Question: I'm using a UIAlertView with an Activity indicator inside of it, but the indicator is not positioned correctly. I'm sure that i'm missing something very small, but it would be great if any one can help me. Below are my code and corresponding code snippet
'''
var progressAlert: UIAlertView = UIAlertView(title: "Downloading", message: "Patients information...", delegate: nil, cancelButtonTitle: nil);
var loadingIndicator: UIActivityIndicatorView = UIActivityIndicatorView()
loadingIndicator.center = CGPointMake(progressAlert.bounds.size.width/2, progressAlert.bounds.size.height - 150)
loadingIndicator.hidesWhenStopped = true
loadingIndicator.activityIndicatorViewStyle = UIActivityIndicatorViewStyle.Gray
loadingIndicator.startAnimating()
progressAlert.setValue(loadingIndicator, forKey: "accessoryView")
progressAlert.show()
'''

Following Matt's answer, ended up creating custom view and it works like a charm.
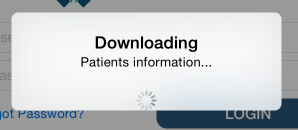
Answer: There are two problems here. One is that you are making an assumption about the ultimate size of the 'progressAlert' - you are positioning the activity indicator based on what the 'progressAlert' frame is , rather than based on what it when it appears. You can probably solve that by using constraints instead of an absolute 'center' value.
However, the bigger problem is that what you are doing is illegal. Do not add your own subviews to a UIAlertView. Instead, make your own view controller with your own view and present it. It can like an alert (i.e. be small, centered, dim out the rest of the interface) but now it is your view and you can do anything you like in it.